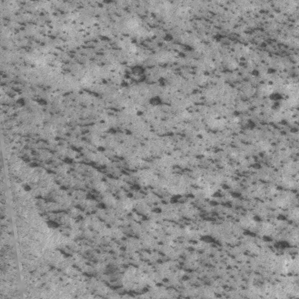
Label: frost